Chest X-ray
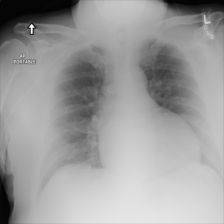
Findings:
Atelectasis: negative
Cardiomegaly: negative
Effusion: negative
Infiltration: negative
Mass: negative
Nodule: negative
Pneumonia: negative
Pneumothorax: negative
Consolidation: negative
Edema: negative
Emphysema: negative
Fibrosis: negative
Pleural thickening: negative
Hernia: negative